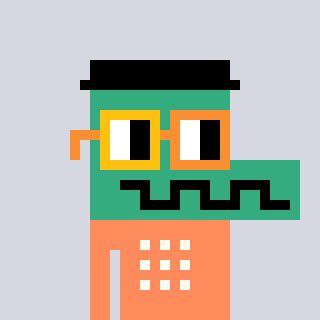
a pixel art character with square yellow and orange glasses, a crocodile-shaped head and a peachy-colored body on a cool background